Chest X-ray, PA view. Patient: 55 years old, sex M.
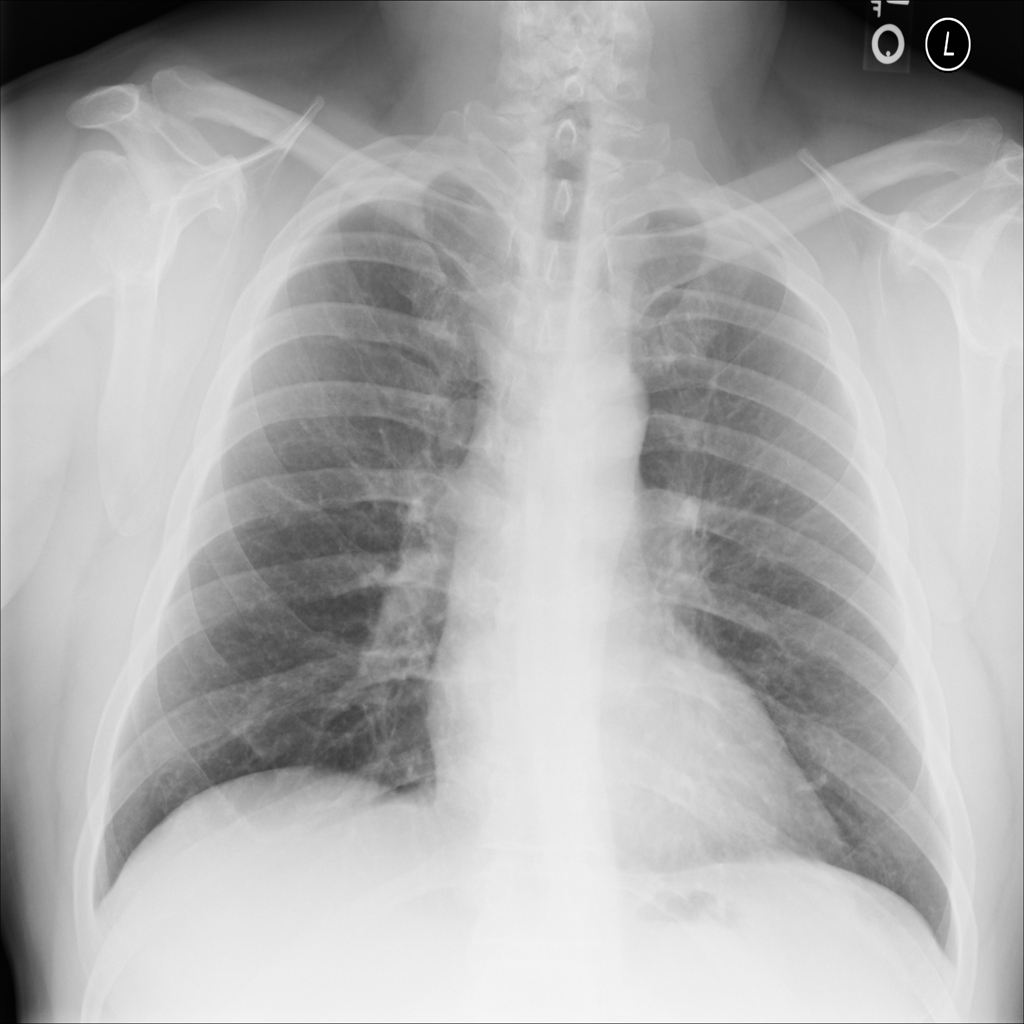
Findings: No Finding